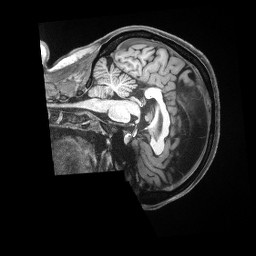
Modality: T1w
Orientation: sagittal
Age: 39
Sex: female
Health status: ill
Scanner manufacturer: siemens
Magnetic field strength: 3 T
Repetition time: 2.5 s
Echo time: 0.00181 s